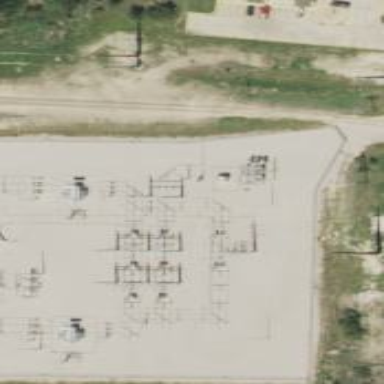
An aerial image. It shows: Switch used for power control.